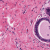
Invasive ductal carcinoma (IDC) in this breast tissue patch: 0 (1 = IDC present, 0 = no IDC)